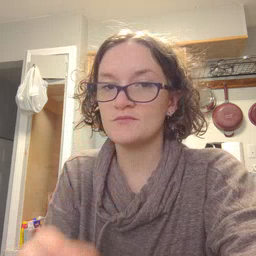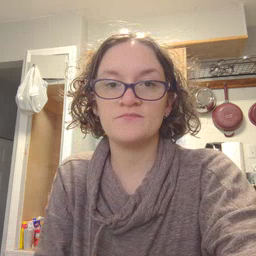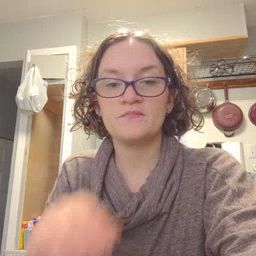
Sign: clown